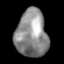
Tissue: lung
Cell type: Epithelial cells
Senescence score: 0.2162
Nuclear area (px): 1465
Mean DAPI intensity: 140.459